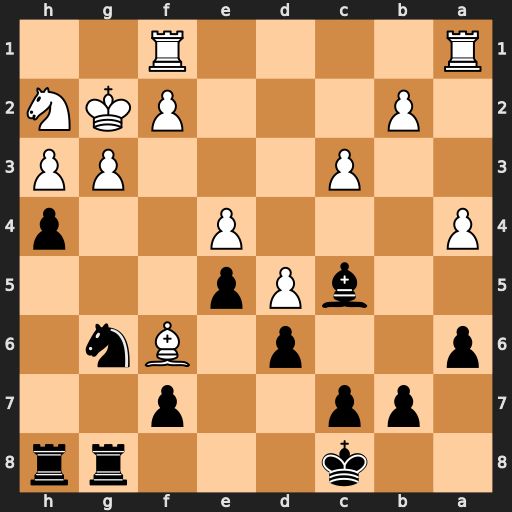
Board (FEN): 2k3rr/1pp2p2/p2p1Bn1/2bPp3/P3P2p/2P3PP/1P3PKN/R4R2
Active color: b
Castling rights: -
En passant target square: -
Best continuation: Nf4+ Kf3 hxg3